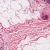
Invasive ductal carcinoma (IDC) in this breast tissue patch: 0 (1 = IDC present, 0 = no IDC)